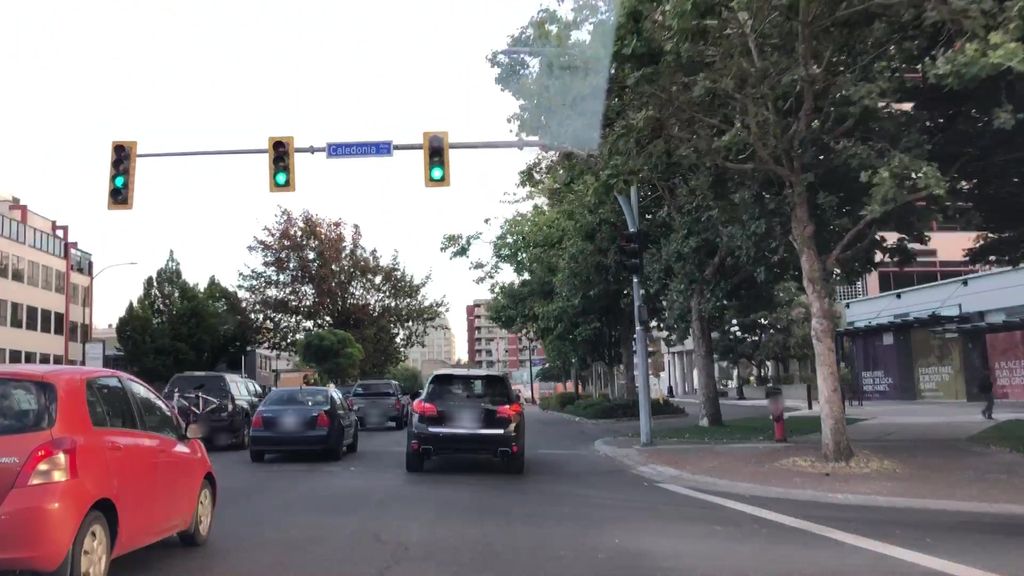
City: victoria